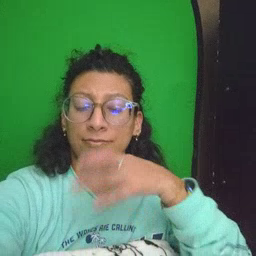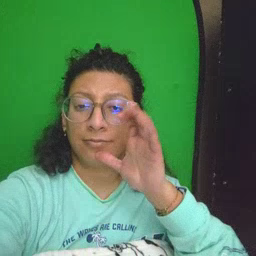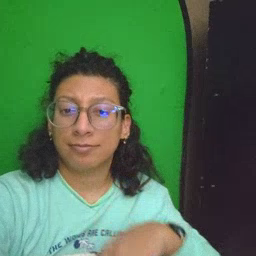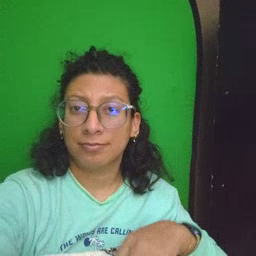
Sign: drink